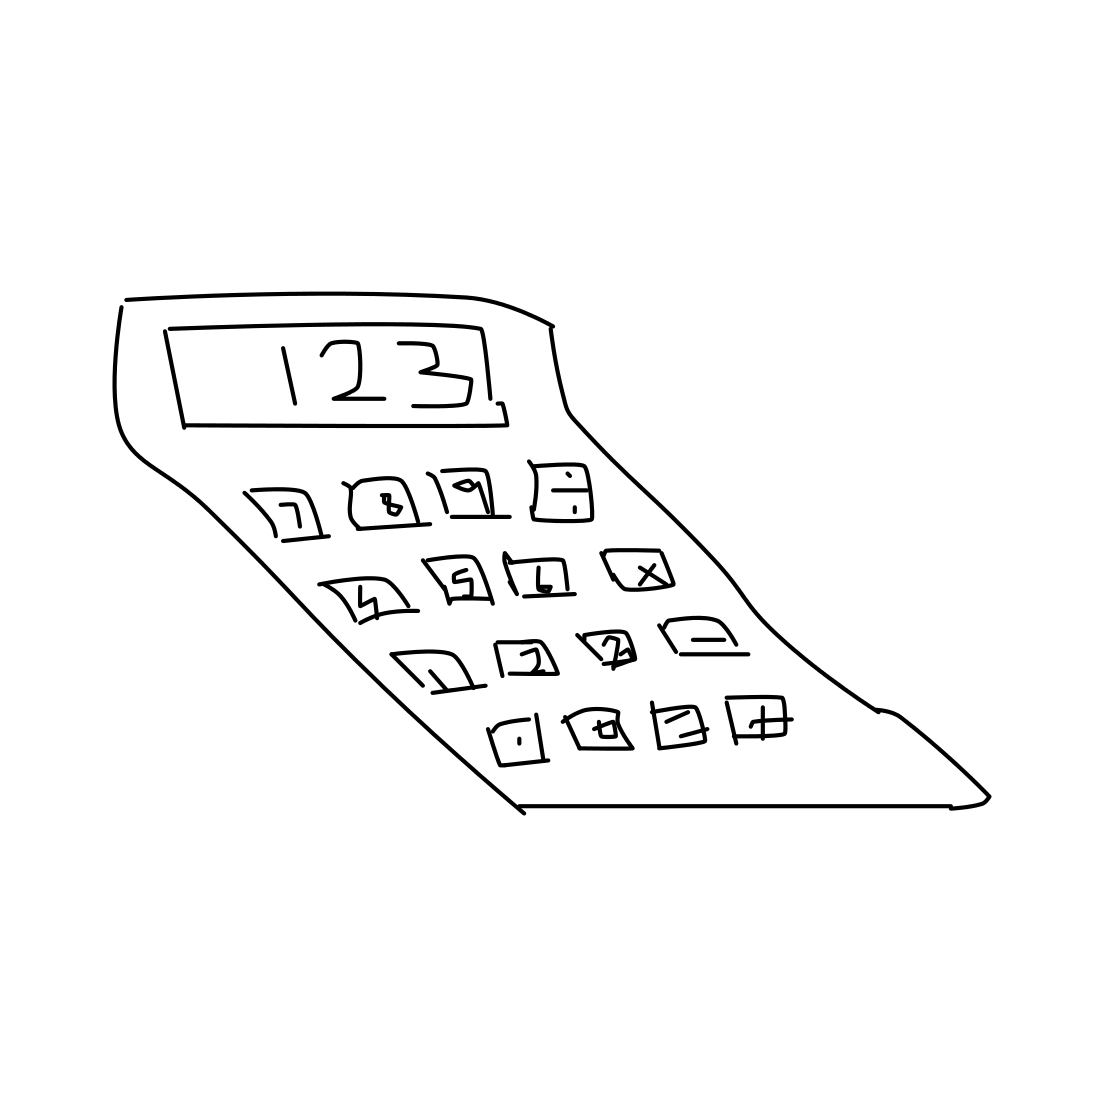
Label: calculator